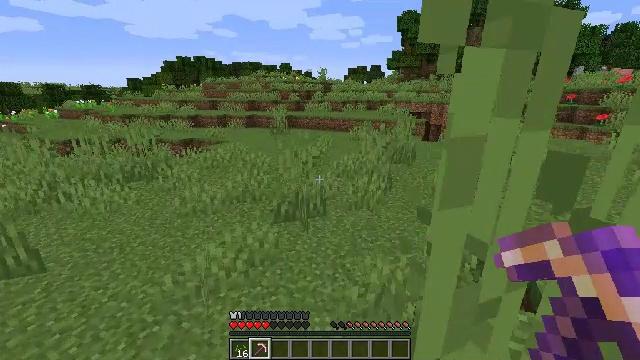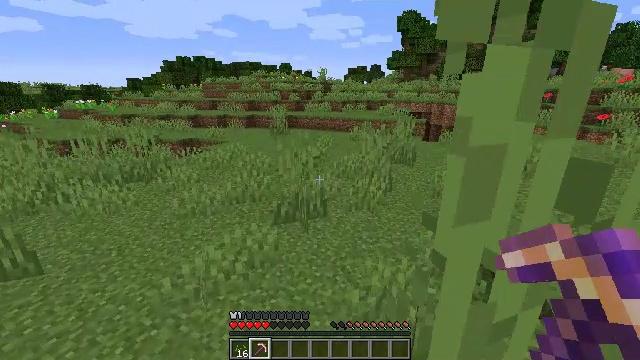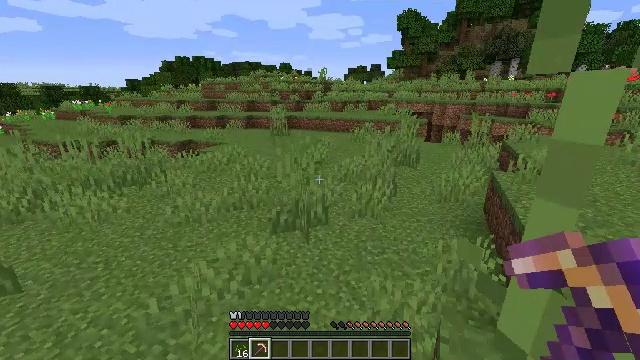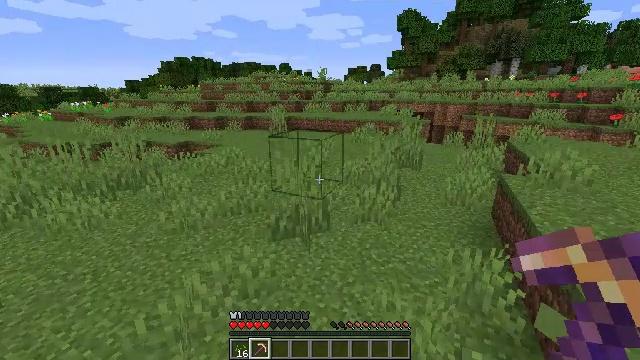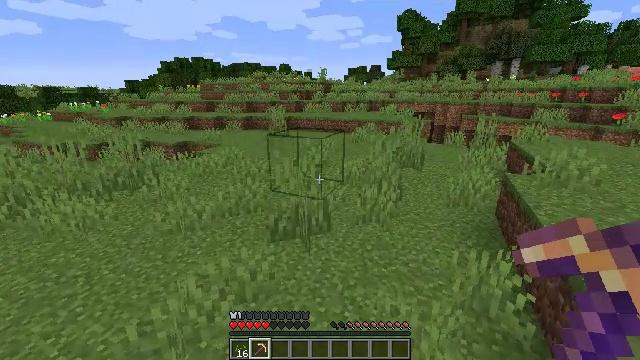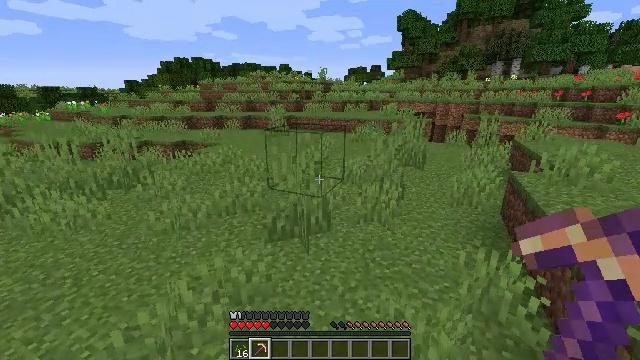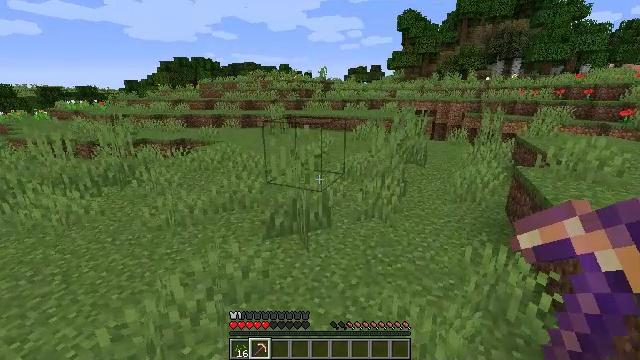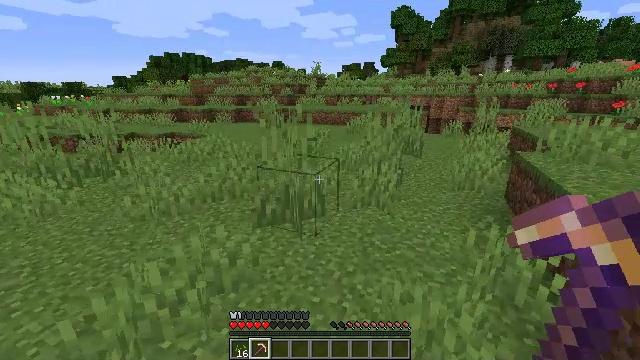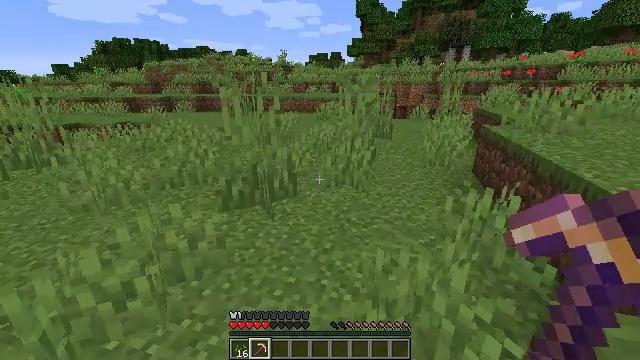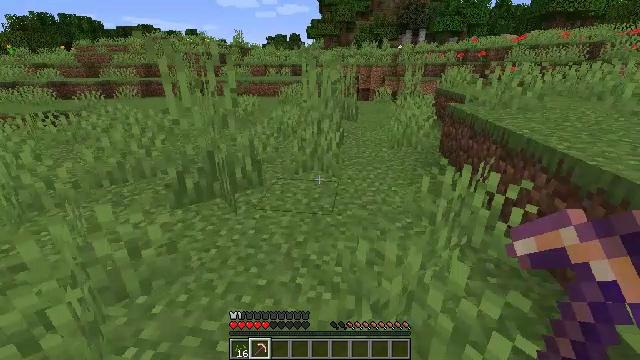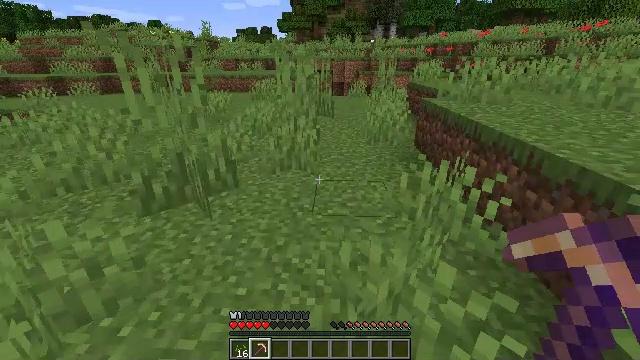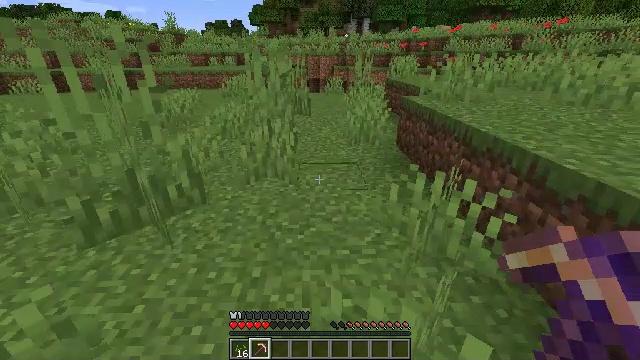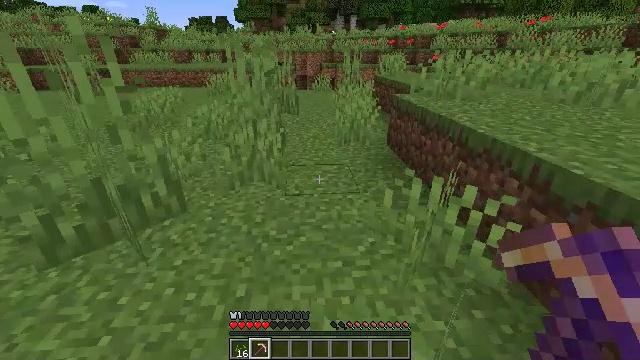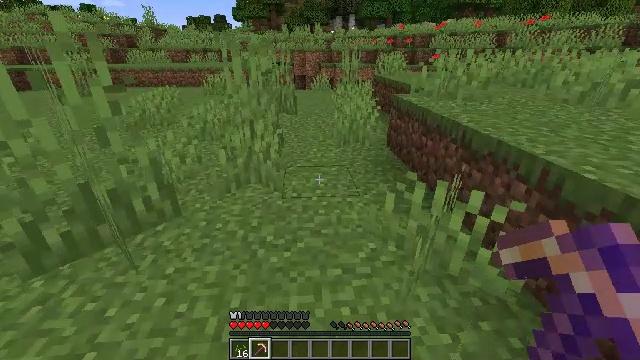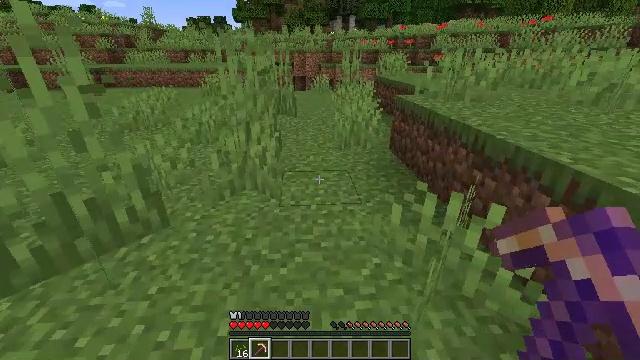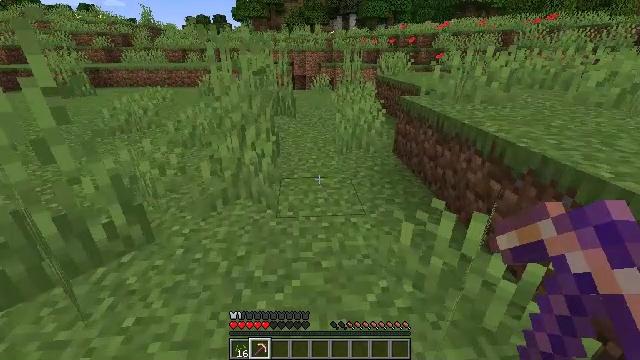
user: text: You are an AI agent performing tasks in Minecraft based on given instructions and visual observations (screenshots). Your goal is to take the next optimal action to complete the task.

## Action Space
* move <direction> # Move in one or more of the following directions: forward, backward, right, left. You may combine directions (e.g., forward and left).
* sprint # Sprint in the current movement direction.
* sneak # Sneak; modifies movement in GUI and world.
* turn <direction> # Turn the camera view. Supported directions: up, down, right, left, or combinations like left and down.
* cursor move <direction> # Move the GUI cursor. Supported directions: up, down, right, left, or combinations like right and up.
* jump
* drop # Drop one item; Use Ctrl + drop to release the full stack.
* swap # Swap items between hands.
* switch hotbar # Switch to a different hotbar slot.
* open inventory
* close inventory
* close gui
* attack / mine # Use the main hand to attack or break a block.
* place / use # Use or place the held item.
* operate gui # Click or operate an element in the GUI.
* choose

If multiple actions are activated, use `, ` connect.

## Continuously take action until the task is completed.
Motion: motion action
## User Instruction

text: Break the grass block.
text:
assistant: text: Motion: move forward
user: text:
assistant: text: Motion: move forward
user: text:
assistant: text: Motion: move forward
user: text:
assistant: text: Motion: move forward
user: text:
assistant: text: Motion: move forward
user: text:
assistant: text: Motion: move forward
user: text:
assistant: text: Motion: move forward, turn right
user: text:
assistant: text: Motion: move forward, turn right and down
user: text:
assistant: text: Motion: move forward, turn right and down
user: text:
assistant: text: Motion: move forward, turn right and down
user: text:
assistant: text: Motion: move forward, turn right
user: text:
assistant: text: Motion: move forward, turn right
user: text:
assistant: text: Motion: move forward
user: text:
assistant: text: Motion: move forward
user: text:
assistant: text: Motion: move forward
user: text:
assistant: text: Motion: move forward
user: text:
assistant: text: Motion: move forward
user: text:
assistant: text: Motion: move forward
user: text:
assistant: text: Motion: move forward
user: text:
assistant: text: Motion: move forward
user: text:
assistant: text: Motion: move forward
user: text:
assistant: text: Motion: move forward
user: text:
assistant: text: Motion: move forward
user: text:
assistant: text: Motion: move forward
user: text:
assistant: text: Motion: move forward
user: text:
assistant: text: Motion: move forward
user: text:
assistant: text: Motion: move forward
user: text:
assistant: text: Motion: move forward and move right
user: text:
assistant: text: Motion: move forward and move right
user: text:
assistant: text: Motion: move forward and move right